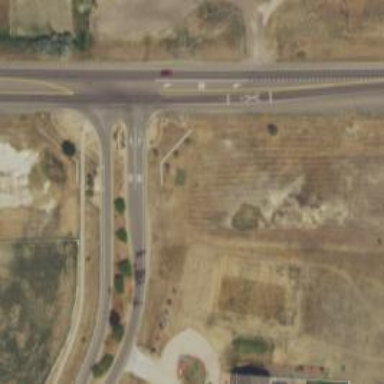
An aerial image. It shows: Road with stop sign.